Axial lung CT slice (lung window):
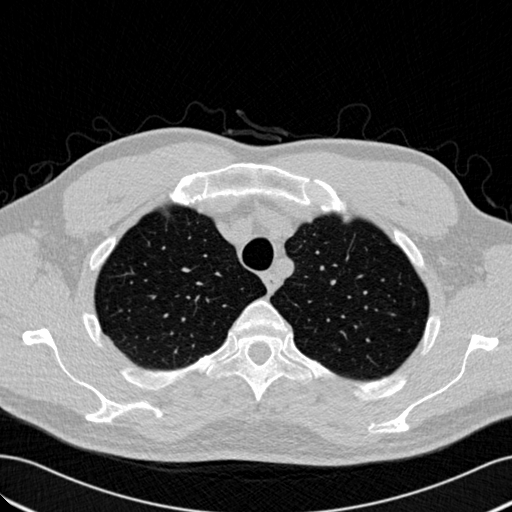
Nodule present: no